Aerial crown-view tile of a tropical tree (Barro Colorado Island, Panama), acquired 20241014:
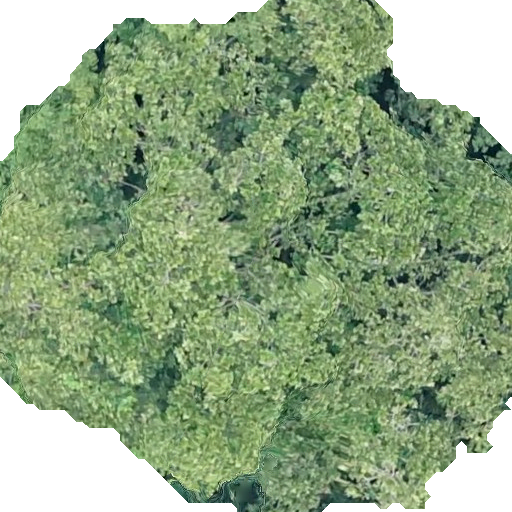
Species: Anacardium excelsum
GBIF accepted scientific name: Anacardium excelsum
Crown area: 362.645 m²